Question: I am using PrimeFaces 5.1, JSF 2.1 and tomcat 7 and my application is in AWS. atmosphere version 2.2.2.
I am not able to use push functionality in Safari 5.1.7.
We have configured the AWS to enable push based on <URL>.
Push is working in all other browsers.
I tried the solution provided in <URL> which was unsuccessful.
Safari console shows
Any help is appreciated..
Update1: one option is to try non secure websockets when safari browser is detected (from <URL>. If so, the question is how to make the primefaces's push to select non secure web socket?
Update2: tried implementing SSL to see if push was not working in Safari due to our self signed certificate. that also didnot seem to work either.
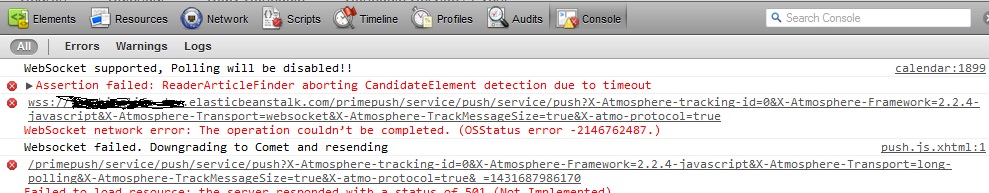
Answer: This problem occurred due to a missing configuration the web.xml.
On analysing tomcat's log (catalina.out), found an error when Safari was trying to connnect to tomcat, 'ERROR org.atmosphere.cpr.AsynchronousProcessor - Invalid request state. AsyncContext#startAsync not supported.'
On searching with this error, found a solution from <URL>
Added '<async-supported>true</async-supported>' to shiroFilter in web.xml like
'''
<filter>
<filter-name>shiroFilter</filter-name>
<filter-class>org.apache.shiro.web.servlet.ShiroFilter</filter-class>
<async-supported>true</async-supported>
</filter>
'''
Using this, Safari 5.1.7 was able to use push functionality.
Hope this help somebody else like it helped me.